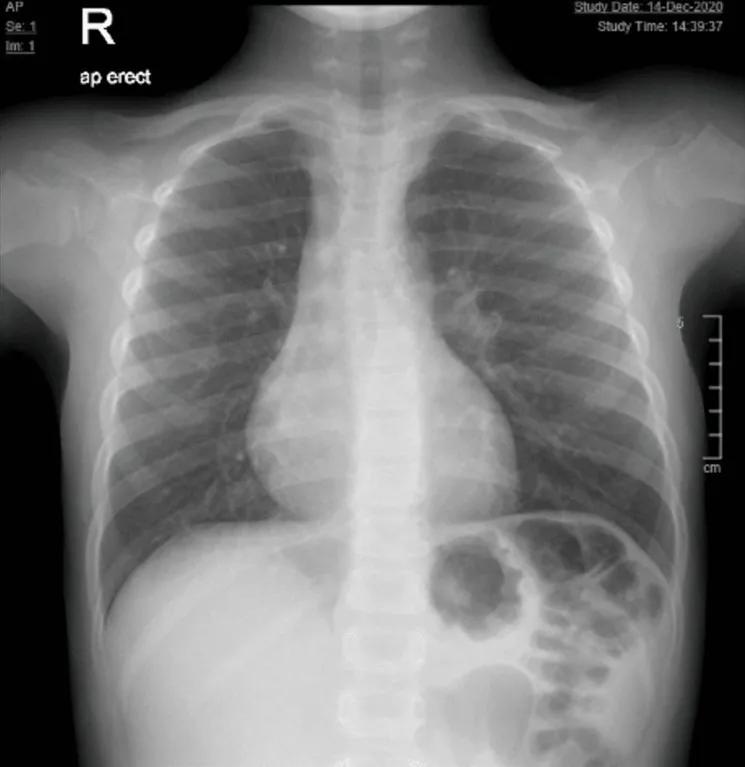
X-ray repeated at clinic.
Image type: radiology (x_ray)